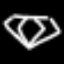
Label: diamond